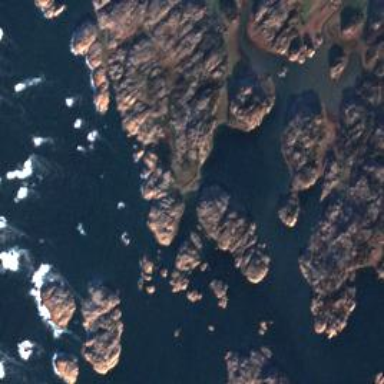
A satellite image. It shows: Picturesque coastline scene.